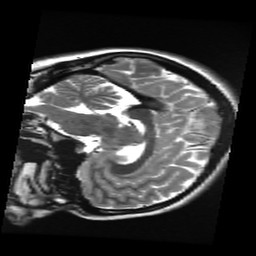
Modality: T2w
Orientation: sagittal
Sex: female
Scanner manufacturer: ge
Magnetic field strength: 3 T
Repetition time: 5 s
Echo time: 0.101 s